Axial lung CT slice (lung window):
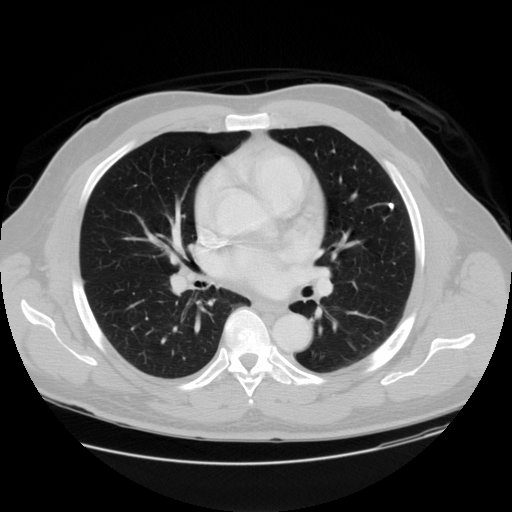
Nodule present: yes
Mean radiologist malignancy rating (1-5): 1